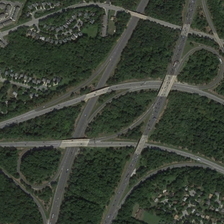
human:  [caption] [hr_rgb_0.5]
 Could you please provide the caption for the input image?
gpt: many green trees and some buildings are near a viaduct with cars .

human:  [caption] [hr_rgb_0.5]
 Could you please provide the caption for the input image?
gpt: many cars ran on the road, vehicles parked beside the road .

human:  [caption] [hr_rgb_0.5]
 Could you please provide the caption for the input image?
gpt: the grey of the open road through many dense green trees .

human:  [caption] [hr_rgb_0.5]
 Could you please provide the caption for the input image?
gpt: many green trees and some buildings are near a viaduct with cars .

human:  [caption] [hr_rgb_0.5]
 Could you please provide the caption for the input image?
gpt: the grey of the open road through many dense green trees .